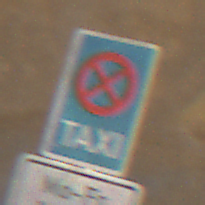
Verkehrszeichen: Taxenstand
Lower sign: ZeitangabenMitBeschraenkungAufWochentage2
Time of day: Midday
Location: Outdoor (Urban)
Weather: Clear
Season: NotSpecified
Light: Natural